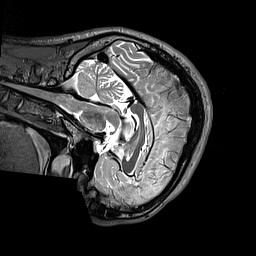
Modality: T2w
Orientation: sagittal
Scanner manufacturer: siemens
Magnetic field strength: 3 T
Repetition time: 3.2 s
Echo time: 0.406 s